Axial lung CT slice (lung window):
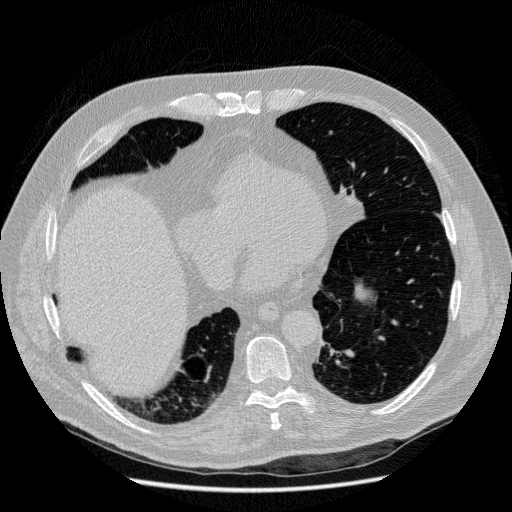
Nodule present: no